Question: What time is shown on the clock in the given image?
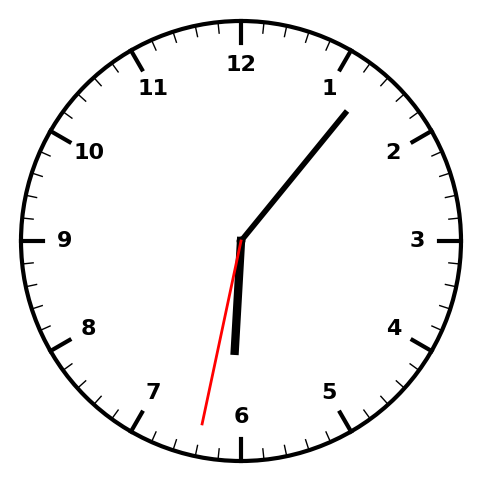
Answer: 06:06:32